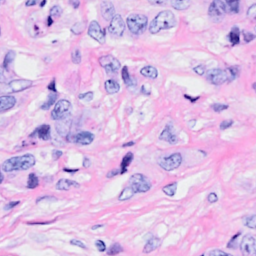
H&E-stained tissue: Breast